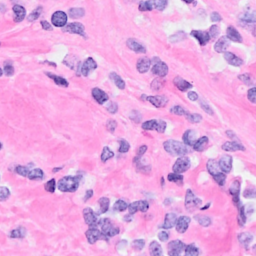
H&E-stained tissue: Breast